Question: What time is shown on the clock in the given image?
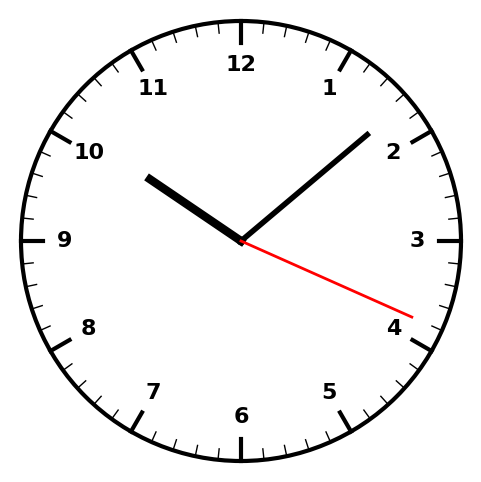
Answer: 10:08:19